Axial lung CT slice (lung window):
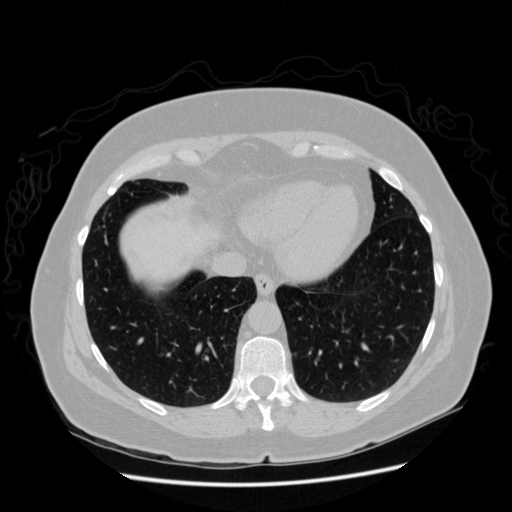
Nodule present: no